Aerial crown-view tile of a tropical tree (Barro Colorado Island, Panama), acquired 20240813:
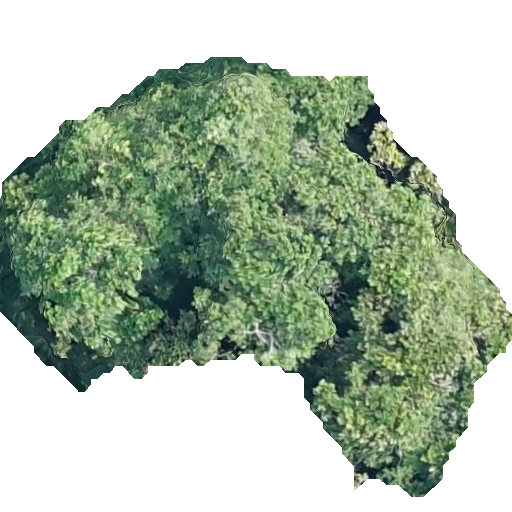
Species: Anacardium excelsum
GBIF accepted scientific name: Anacardium excelsum
Crown area: 209.497 m²